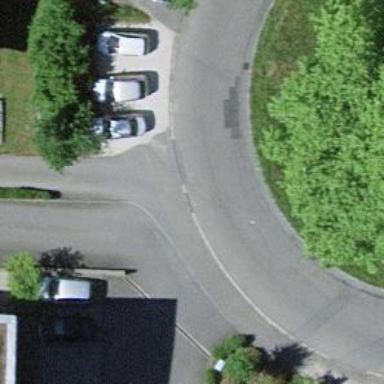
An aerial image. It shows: Kerb barrier.